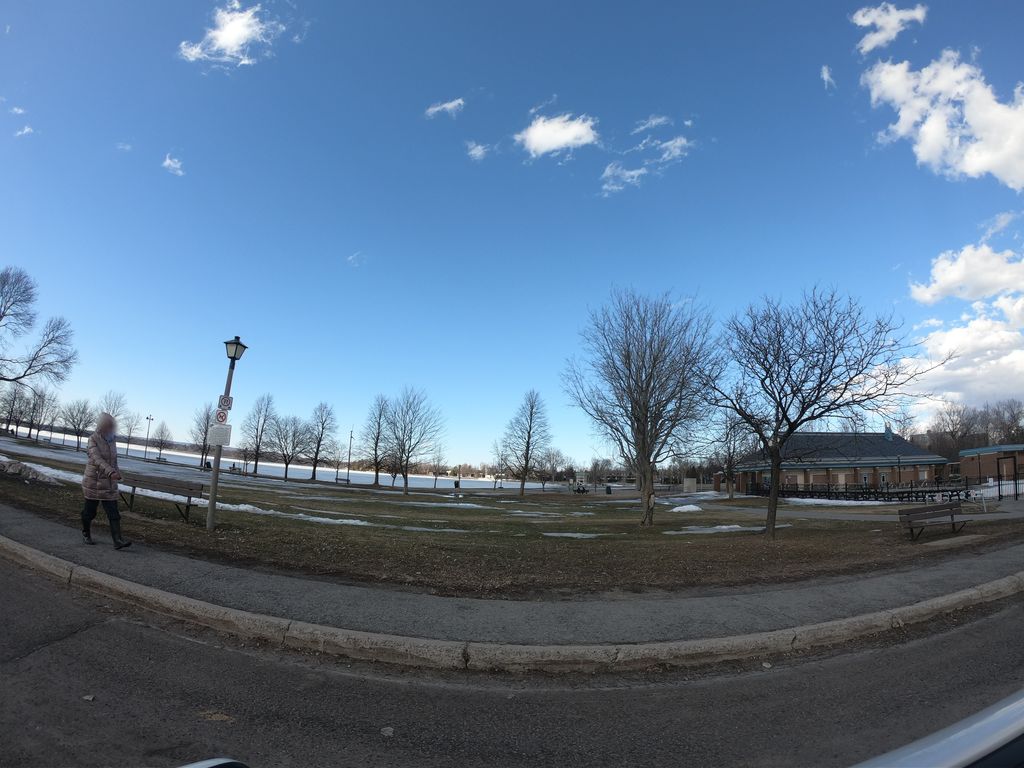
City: ottawa-gatineau